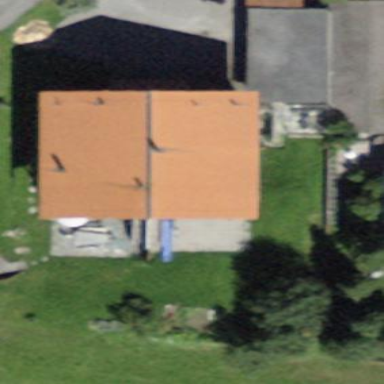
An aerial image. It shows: Building with tile roof.